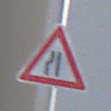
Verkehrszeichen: EinseitigVerengteFahrbahnLinks
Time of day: MorningAfternoon
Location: Outdoor (Urban)
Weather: Clear
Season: NotSpecified
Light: Natural